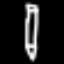
Label: pencil